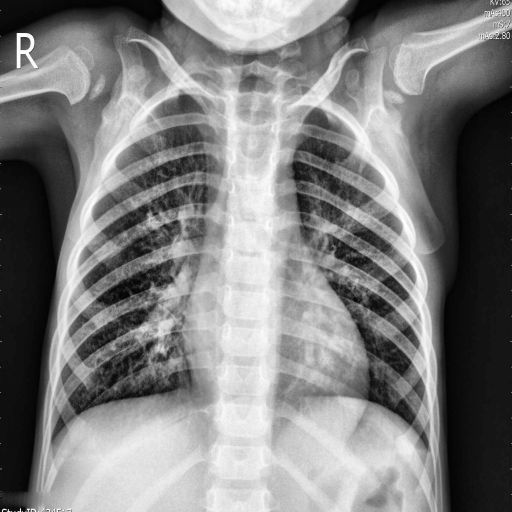
Finding: PNEUMONIA